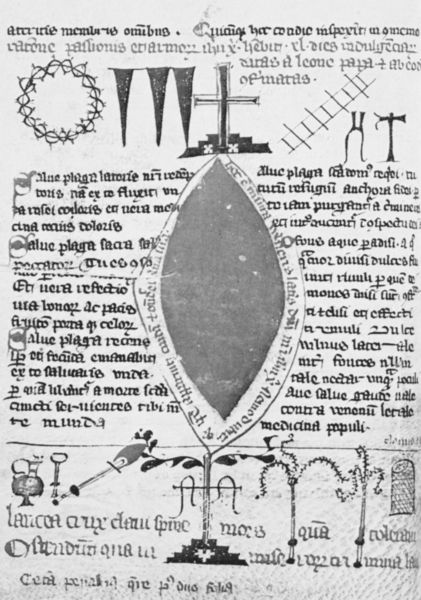
Titel: Arma Christi aus Villers
Institution: Brüssel, Bibliothèque Royale
Schlagwörter: blätter, fenster, zeichen, zeichnung, malerei, kreis, krug, schrift, bilder, verzierung, nägel, tor, flamme, buch, kreuz, seite, schwarzweiß, text, schlange, arzt, kranz, buchseite, krankheit, zeilen, reigen, spirale, dornenkrone, handschrift, symbole, latein, mandorla, manuskript, ausschmückung, leitein, zweieck